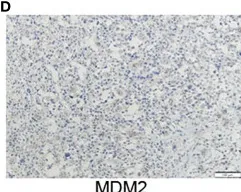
(D) MDM2 is negative expressed in stromal cells (x100).
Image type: pathology (immunostaining)